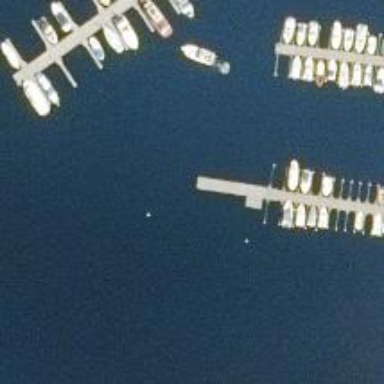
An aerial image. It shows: Pier with mooring facilities.